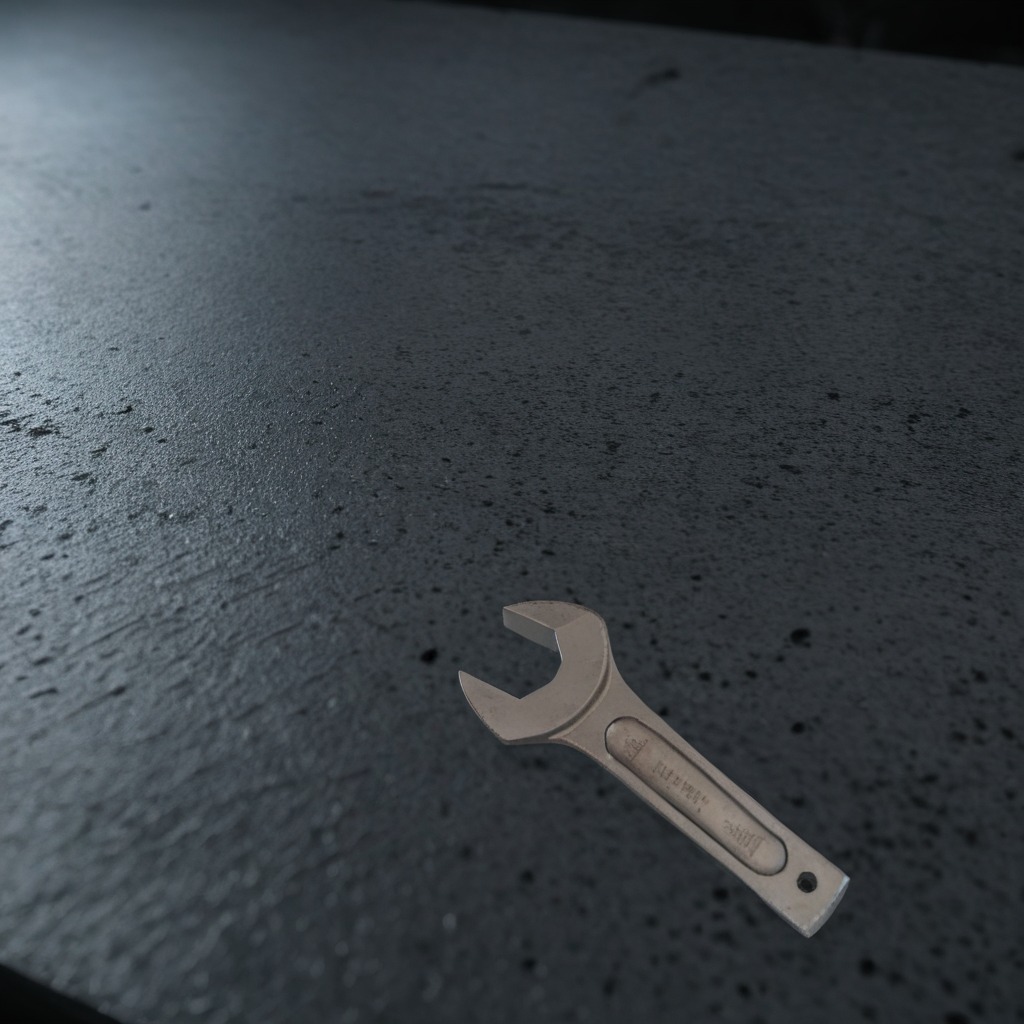
A wrench lies on a clean granite table inside a workshop at night dim ambient light soft shadows worn but